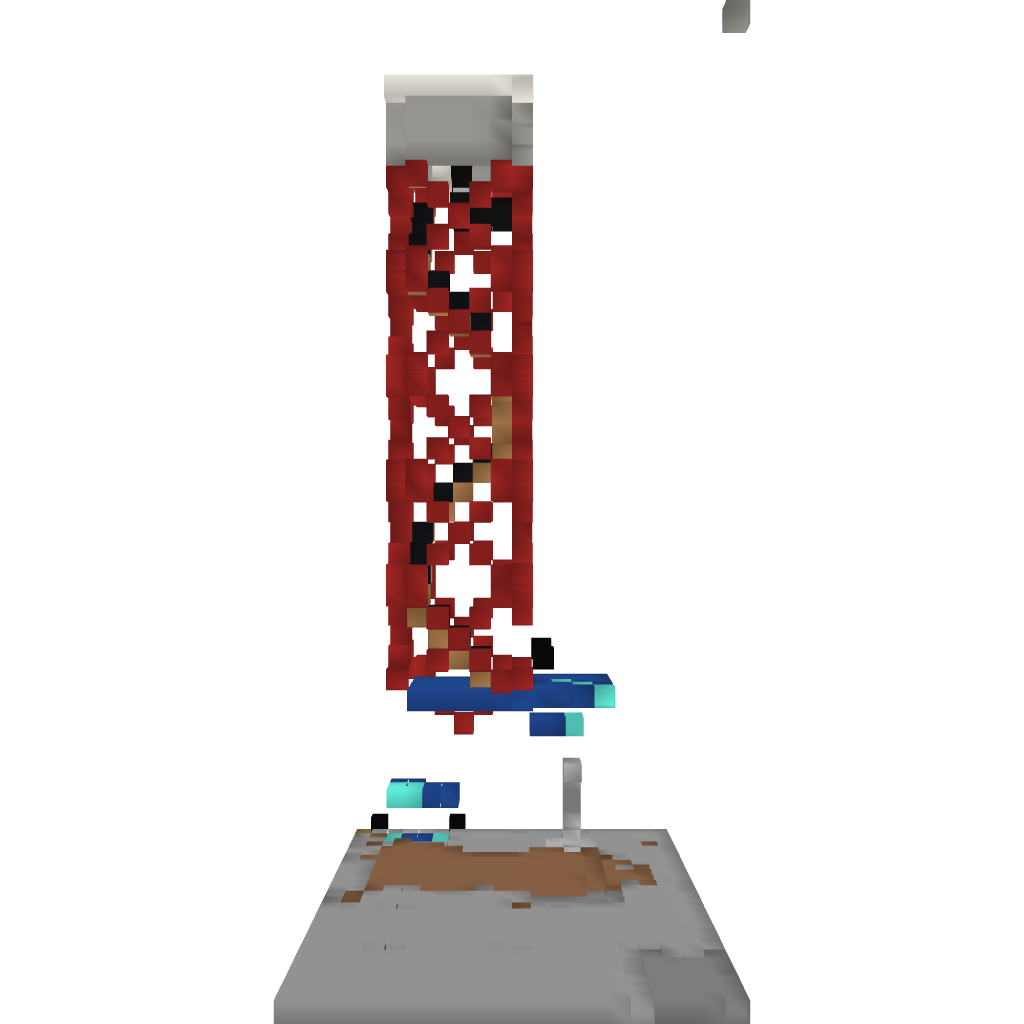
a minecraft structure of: Tower of Quartz